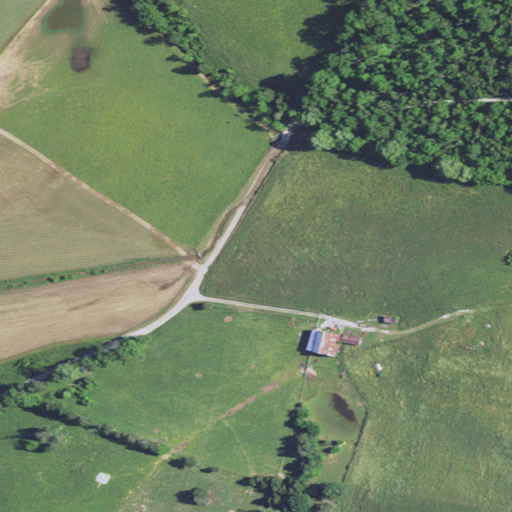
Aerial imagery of valley in Kentucky named Bell Hollow containing pasture, low intensity development, open development, mixed forest, and deciduous forest